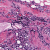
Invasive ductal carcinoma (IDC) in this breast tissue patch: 0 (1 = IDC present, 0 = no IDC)